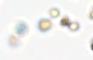
Label: Phaeocystis